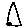
Label: triangle